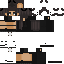
A female human skin with dark skin, wearing brown long hair dressed in a blue hoodie and black pants, featuring a closed mouth.